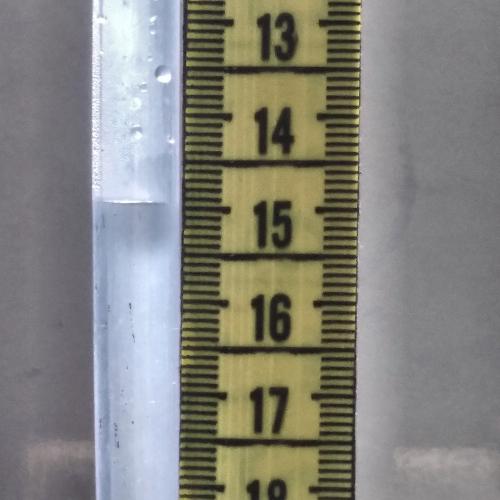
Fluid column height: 15.0 cm